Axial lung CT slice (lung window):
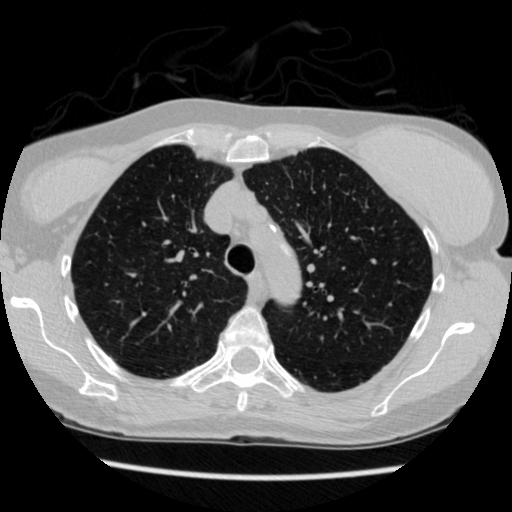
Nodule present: no